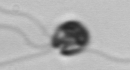
Label: flagellate_morphotype1